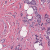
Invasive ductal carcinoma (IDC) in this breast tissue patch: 1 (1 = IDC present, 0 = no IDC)